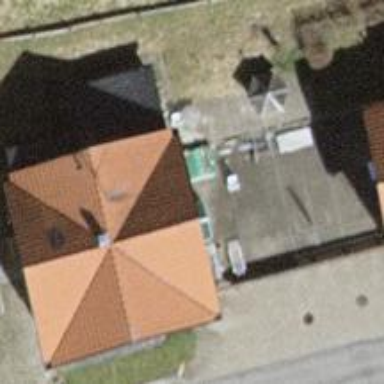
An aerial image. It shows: Group of garages.